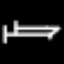
Label: bed